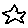
Label: star